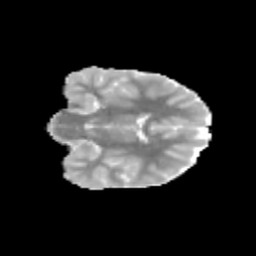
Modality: MD
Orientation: coronal
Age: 10
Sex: male
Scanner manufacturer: siemens
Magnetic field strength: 3 T
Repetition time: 3.8 s
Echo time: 0.07 s